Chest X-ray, PA view. Patient: 27 years old, sex F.
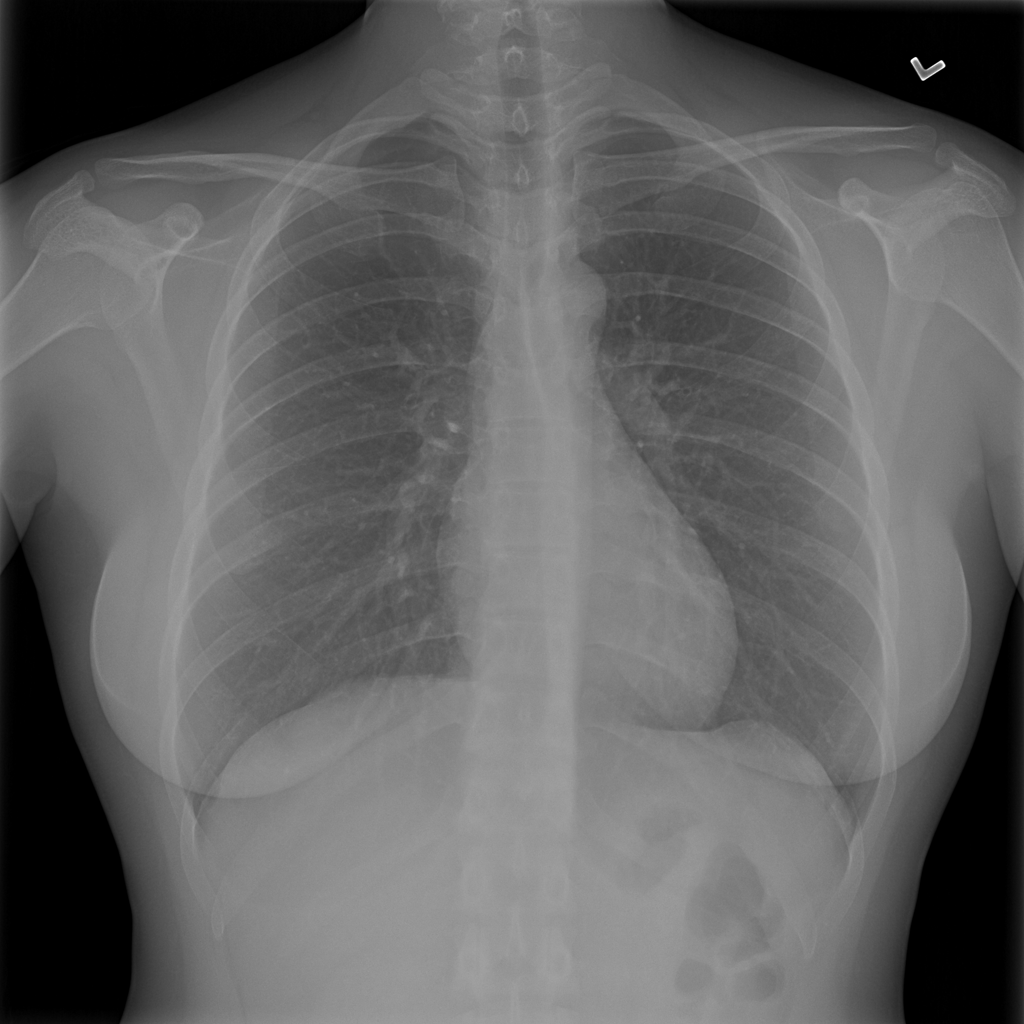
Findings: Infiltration